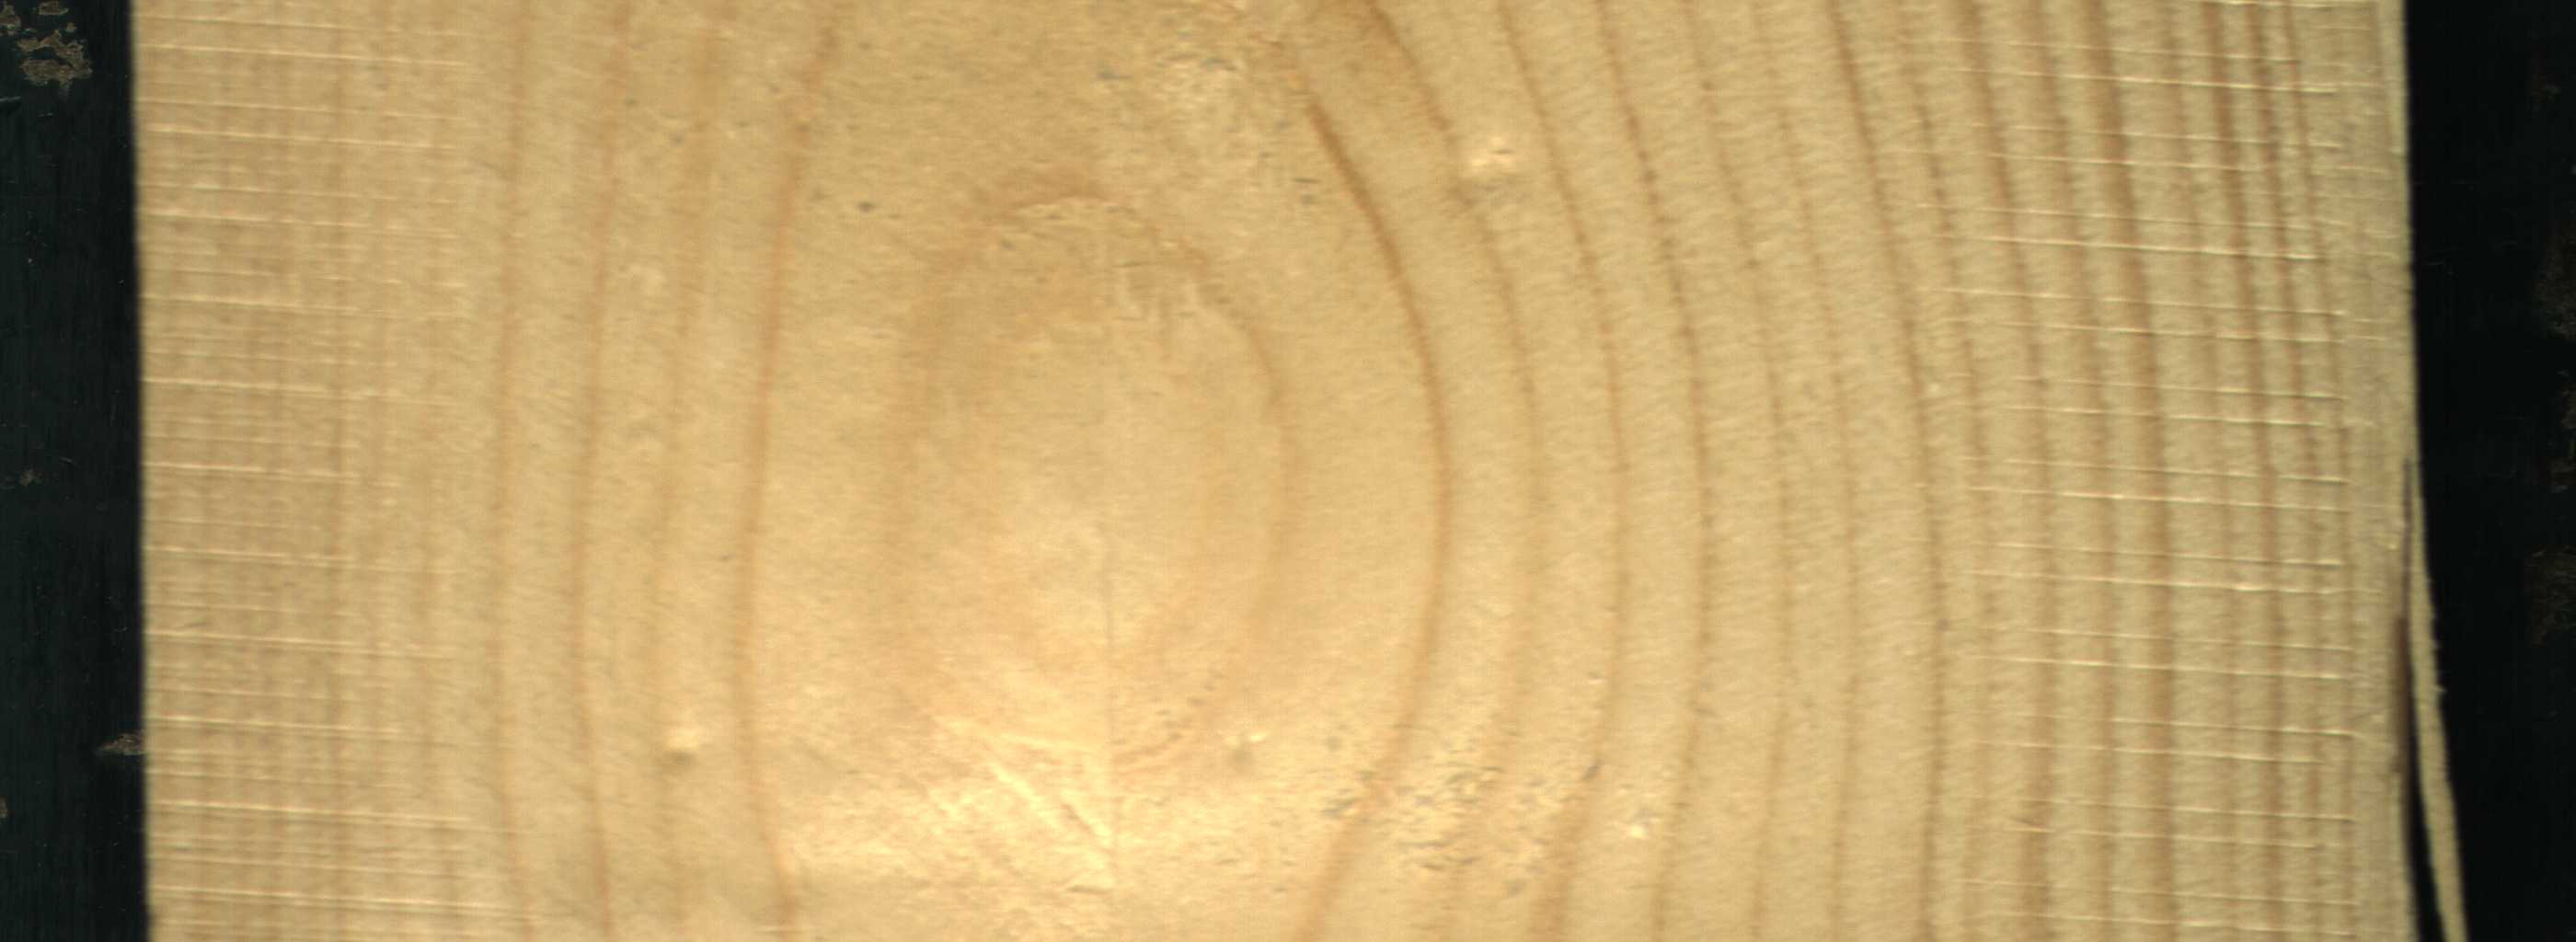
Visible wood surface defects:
Knot_missing